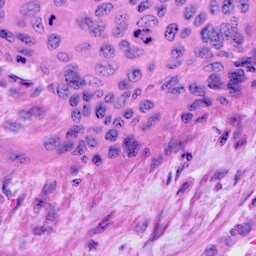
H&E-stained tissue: Cervix